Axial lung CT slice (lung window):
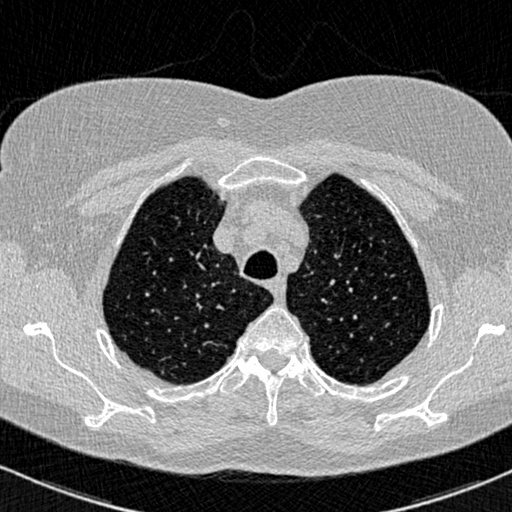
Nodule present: no